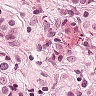
Metastatic tissue present: yes